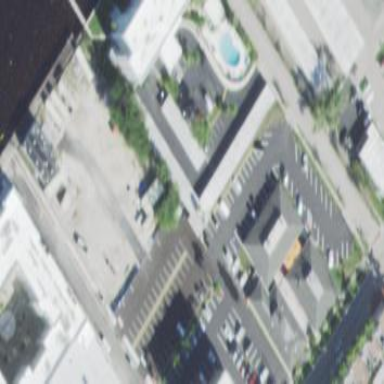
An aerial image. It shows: Parking lot with garage boxes.